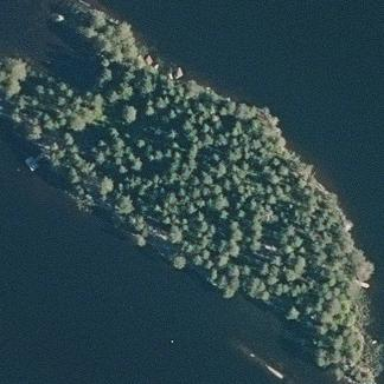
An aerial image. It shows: Island.